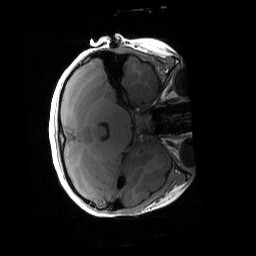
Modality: T1w
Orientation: axial
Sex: female
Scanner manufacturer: siemens
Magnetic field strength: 3 T
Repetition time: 1.9 s
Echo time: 0.00243 s